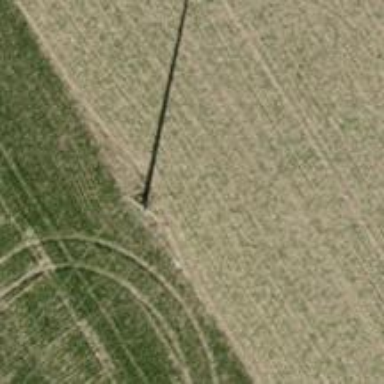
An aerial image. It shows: Concrete power pole with straight line management system.